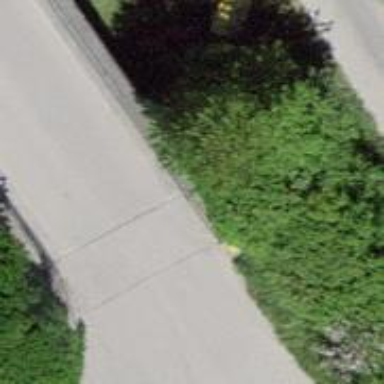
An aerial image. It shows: Unclassified road on bridge.